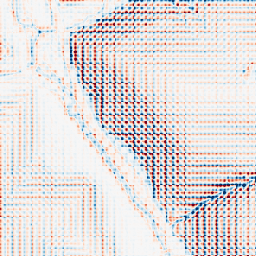
Category: wavelet
Decomposition family: wavelet_dwt
Decomposition parameters: wavelet: haar
level: 3
Upsampling method: sinc_blackman
Upsampling parameters: scale: 8
kernel_size: 8
Upsampling scale: 8